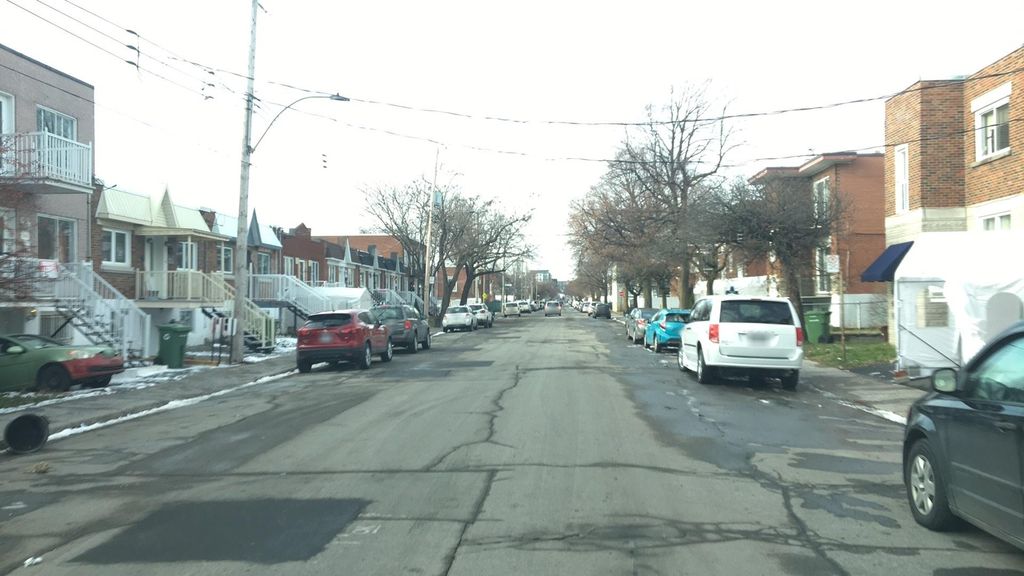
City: montreal